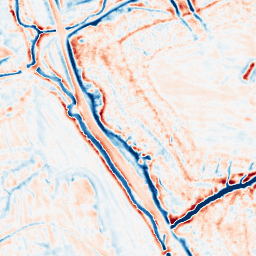
Category: edge_preserving
Decomposition family: bilateral
Decomposition parameters: d: 15
sigma_color: 75
sigma_space: 100
Upsampling method: linear_exact
Upsampling parameters: scale: 4
Upsampling scale: 4